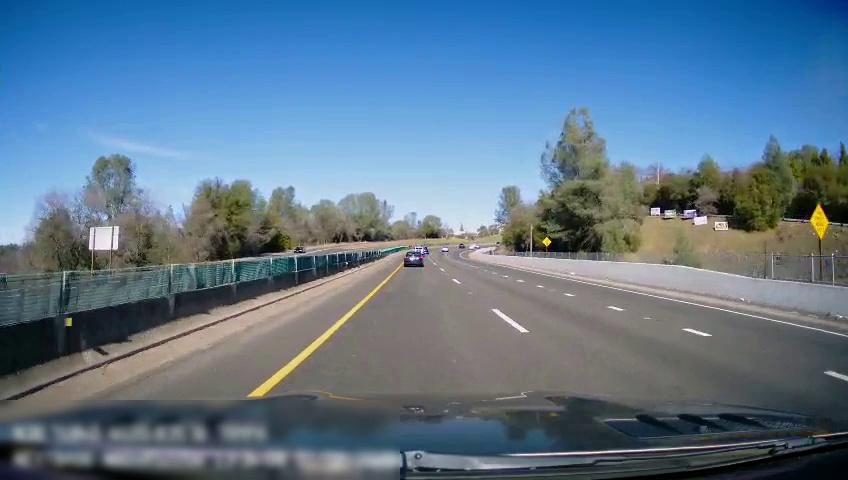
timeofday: Day
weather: Sunny
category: Drivable Space
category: Drivable Space
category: Vehicles | Car
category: Vehicles | Car
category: Vehicles | SUV
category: Lanes | Current Lane
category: Lanes | Current Lane
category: Lanes | Alternate Lane
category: Lanes | Alternate Lane
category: Traffic | Signs
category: Traffic | Signs